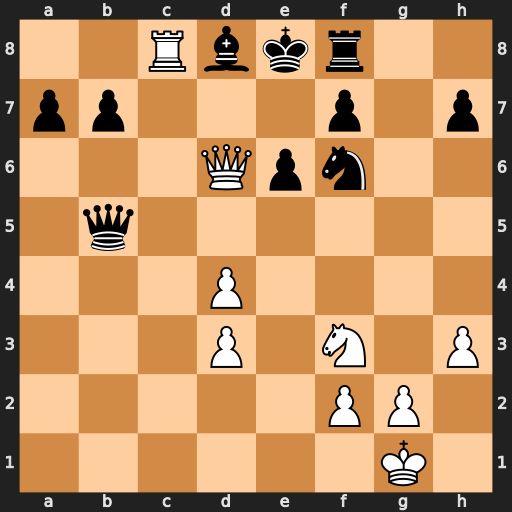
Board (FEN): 2Rbkr2/pp3p1p/3Qpn2/1q6/3P4/3P1N1P/5PP1/6K1
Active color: w
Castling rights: -
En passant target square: -
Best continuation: Qxd8#